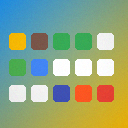
Screen state: on